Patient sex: F
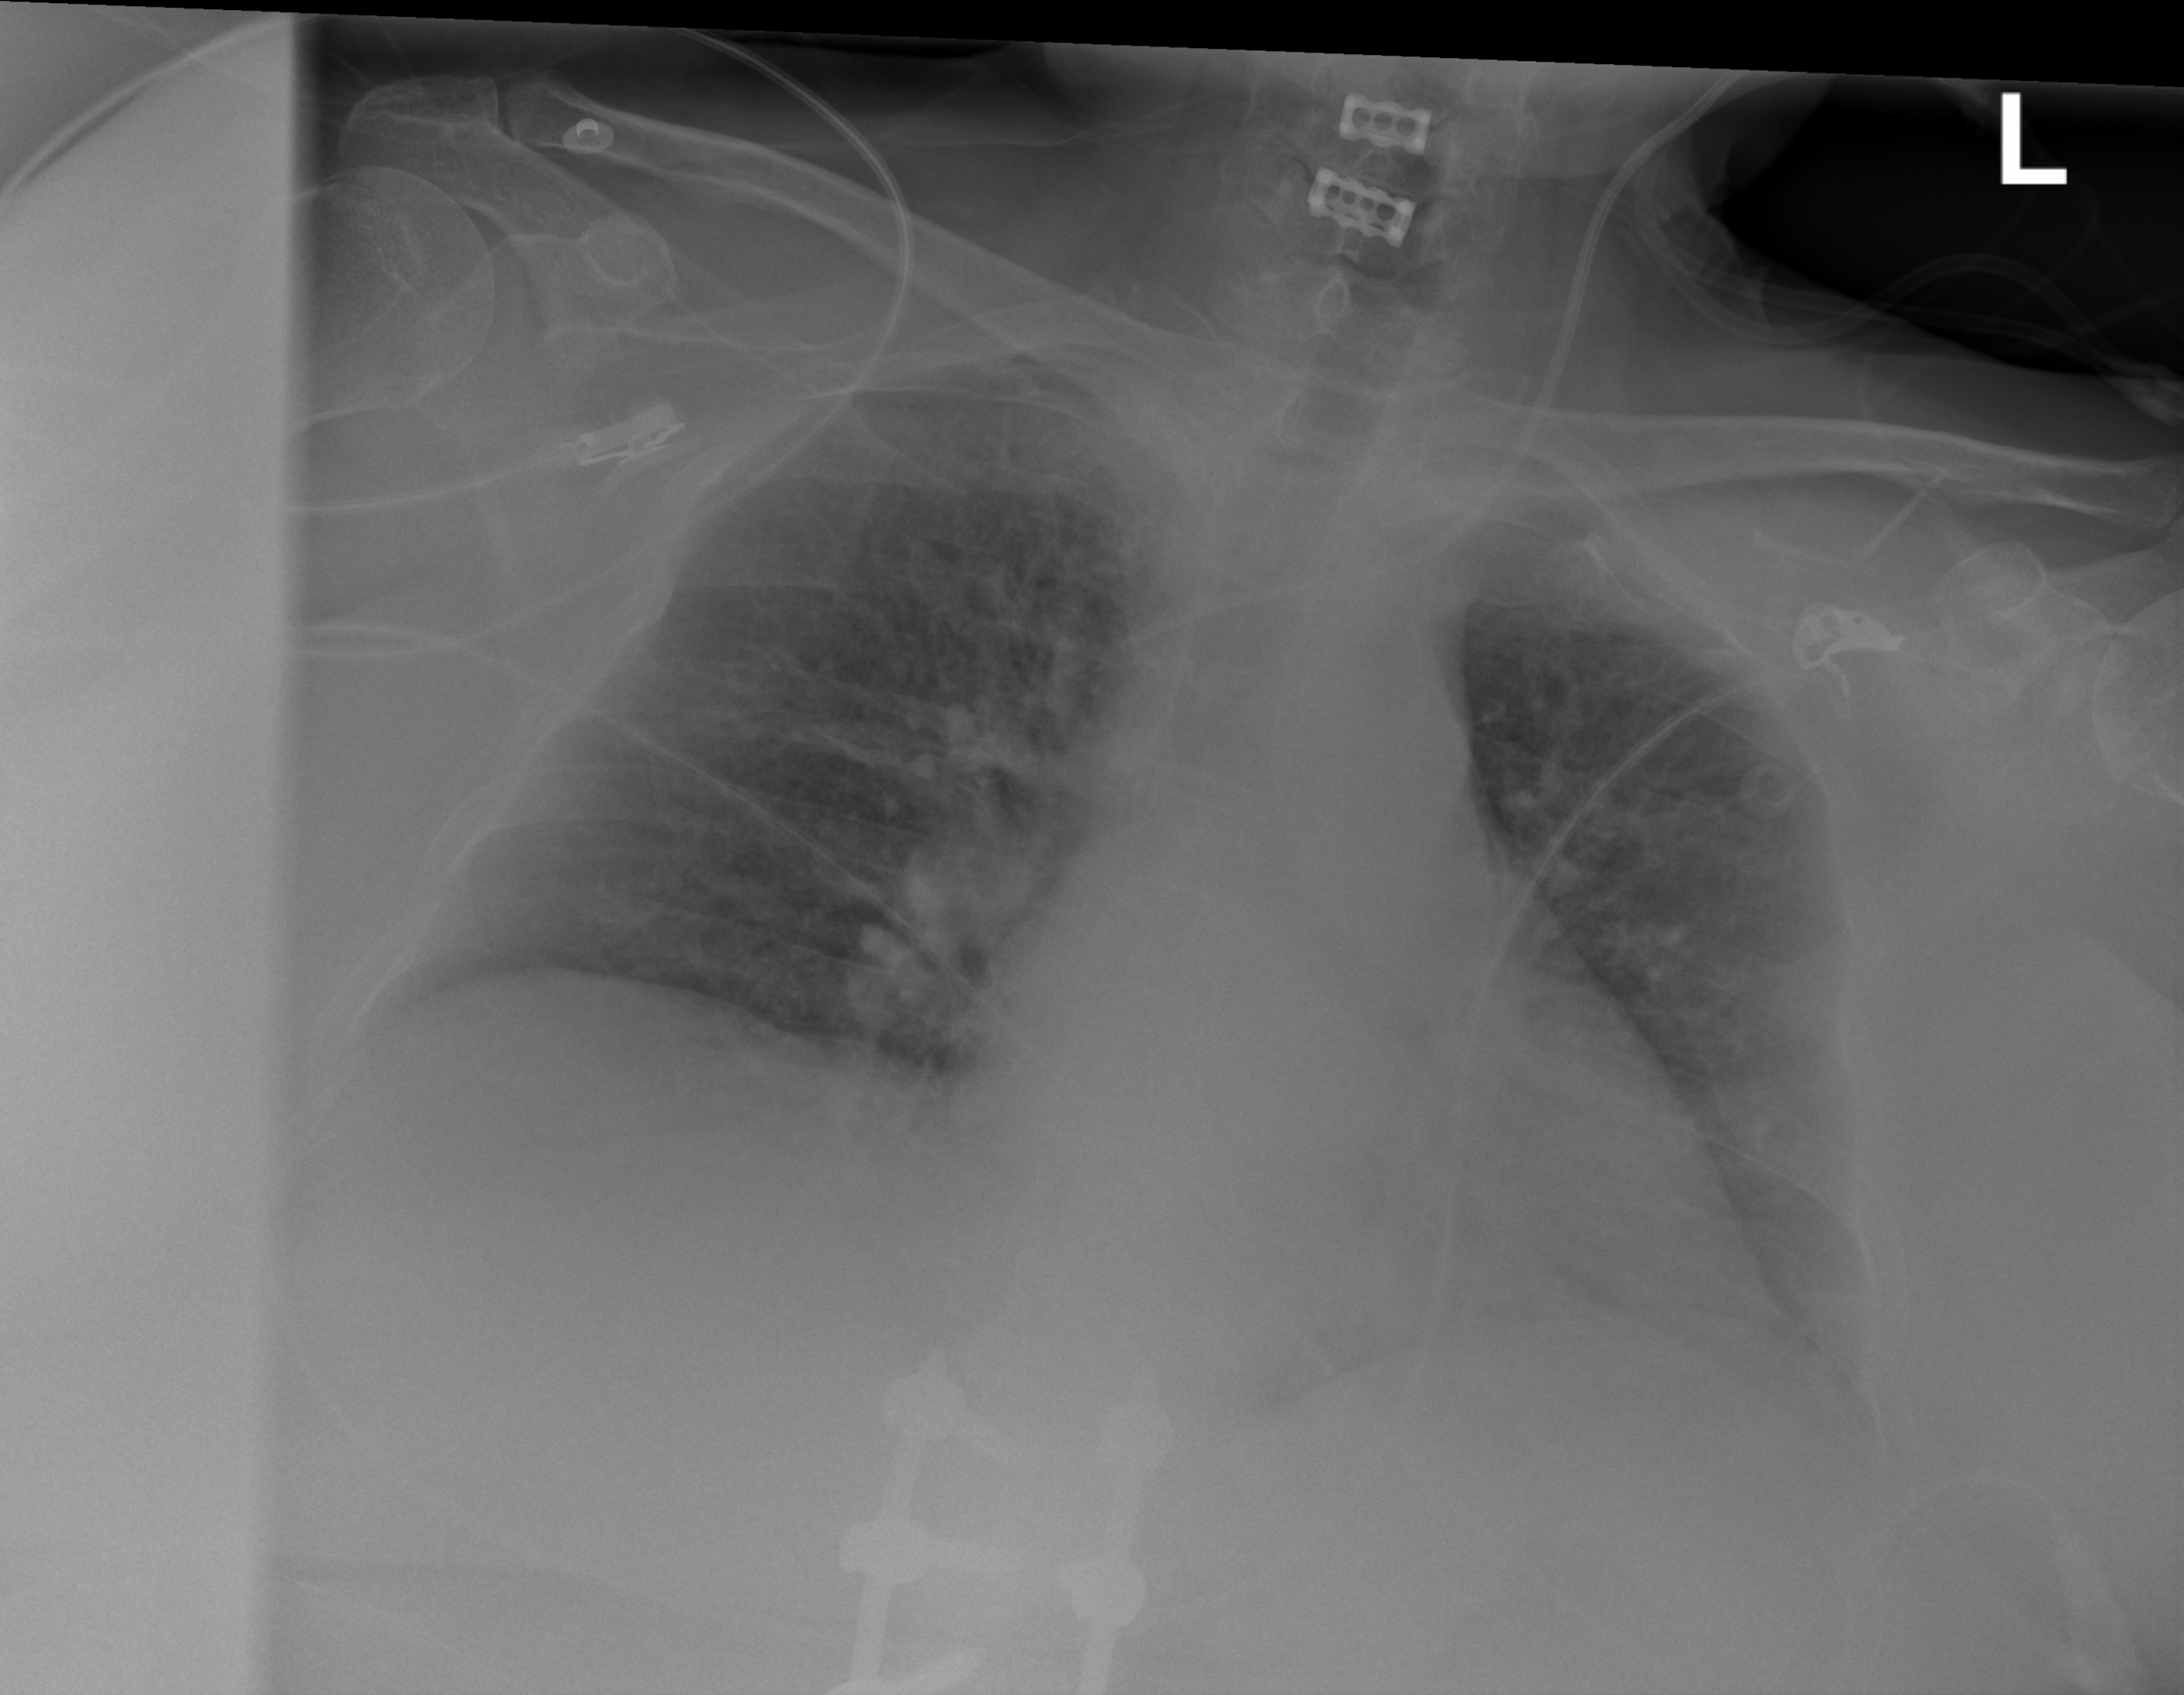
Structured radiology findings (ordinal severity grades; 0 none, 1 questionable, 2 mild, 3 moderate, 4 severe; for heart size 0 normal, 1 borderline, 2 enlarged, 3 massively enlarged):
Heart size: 1
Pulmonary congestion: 2
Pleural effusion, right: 0
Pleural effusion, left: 2
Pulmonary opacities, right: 0
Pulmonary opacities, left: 0
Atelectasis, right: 0
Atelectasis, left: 2